九年级 · 画法几何学
某校为检测师生体温, 在校门安装了某型号测温门. 如图为该测温门截面示意图, 已知测温门 $A D$ 的顶部 $A$ 处距地面高为 $2.2 m$, 为了解自己的有效测温区间. 身高 $1.6 m$ 的小聪做了如下实验:当他在地面 $N$ 处时测温门开始显示额头温度, 此时在额头 $B$ 处测得 $A$ 的仰角为 $18^{\circ}$; 在地面 $M$ 处时, 测温门停止显示额头温度, 此时在额头 $C$ 处测得 $A$ 的仰角为 $60^{\circ}$.求小聪在地面的有效测温区间 $M N$ 的长度. (额头到地面的距离以身高计，计算精确到 $0.1 m, \sin 18^{\circ} \approx 0.31, \cos 18^{\circ} \approx 0.95$, $\left.\tan 18^{\circ} \approx 0.32\right)$

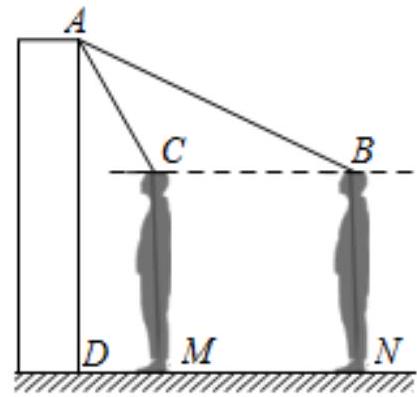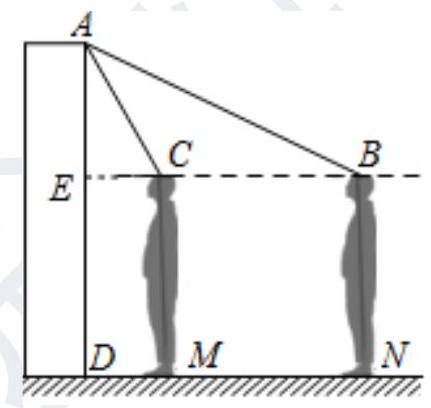
答案: 解: 延长 $B C$ 交 $A D$ 于点 $E$, 则 $A E=A D-D E=0.6 m$.

$B E=\frac{A E}{\tan 18^{\circ}} \approx 1.875 \mathrm{~m}, C E=\frac{A E}{\tan 60^{\circ}} \approx 0.374 \mathrm{~m}$.

所以 $B C=B E-C E=1.528 m$.

所以 $M N=B C \approx 1.5 m$.

答：小聪在地面的有效测温区间 $M N$ 的长度约为 $1.5 \mathrm{~m}$.